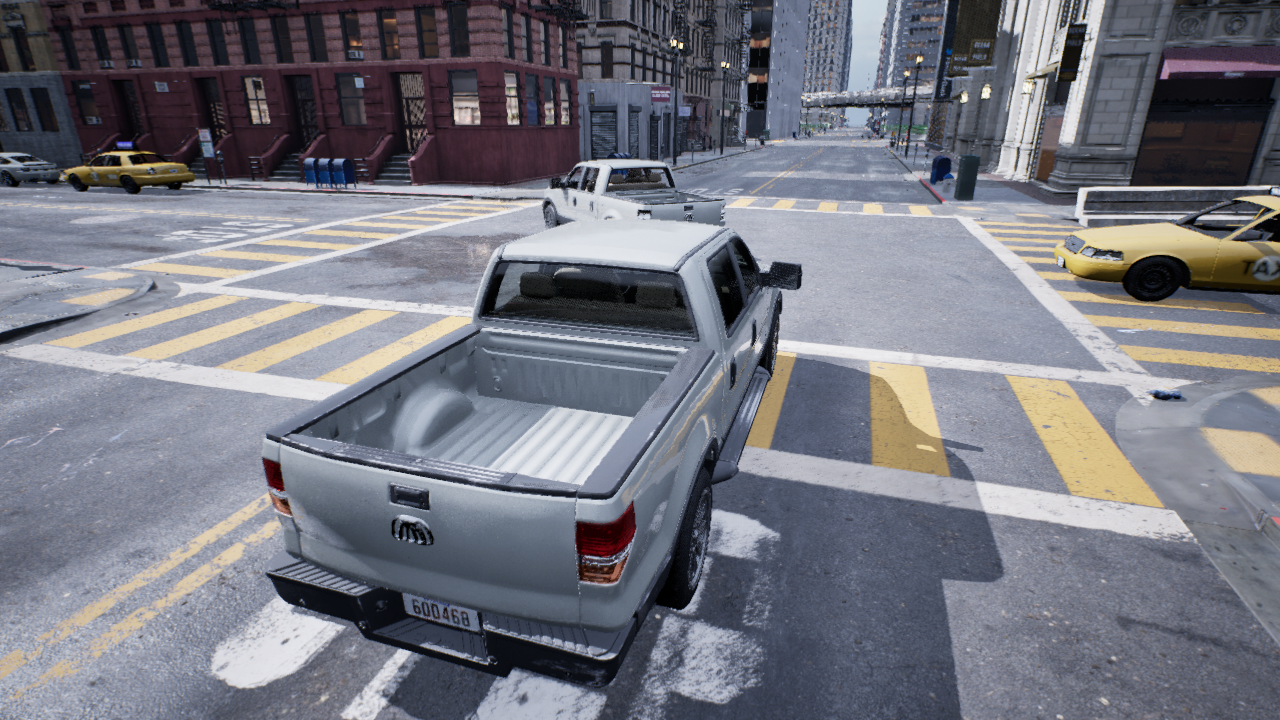
Venue: residential
Lighting: overcast
Vehicle rig: pickup